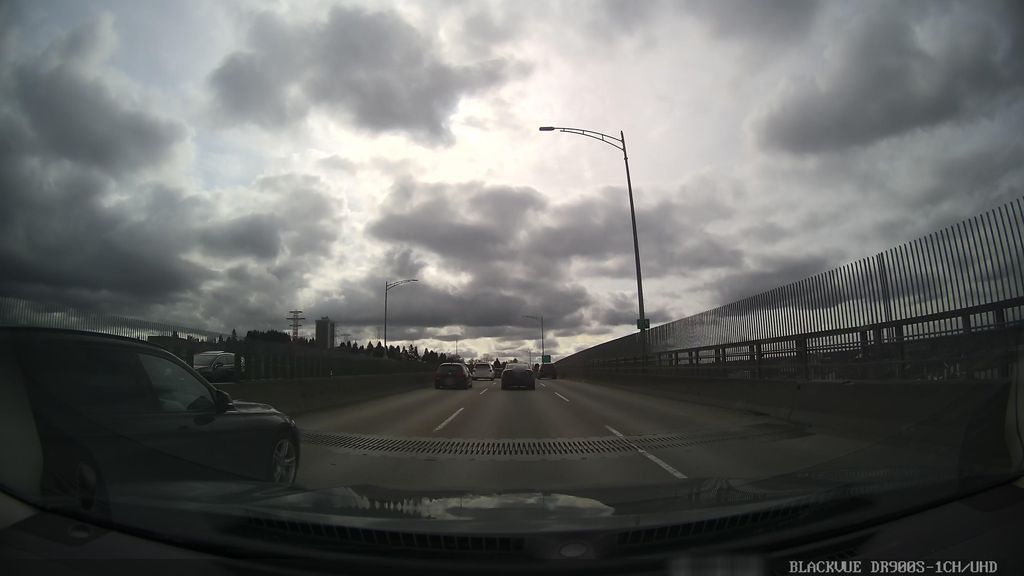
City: vancouver